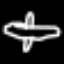
Label: airplane